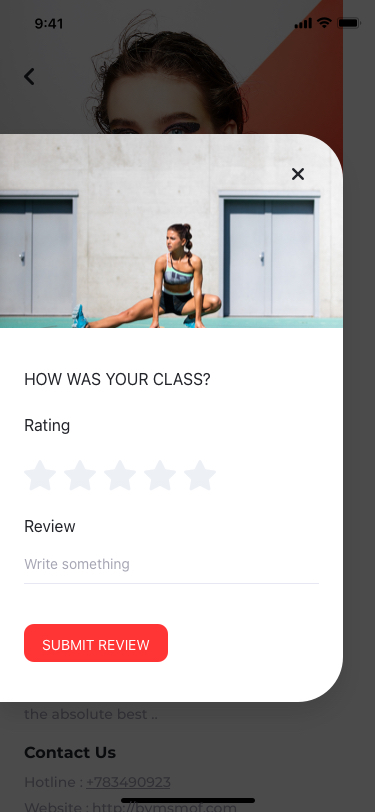
Text in this UI design:
SUBMIT REVIEW
HOW WAS YOUR CLASS?
Rating
Review
Write something